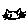
Label: cat